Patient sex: F
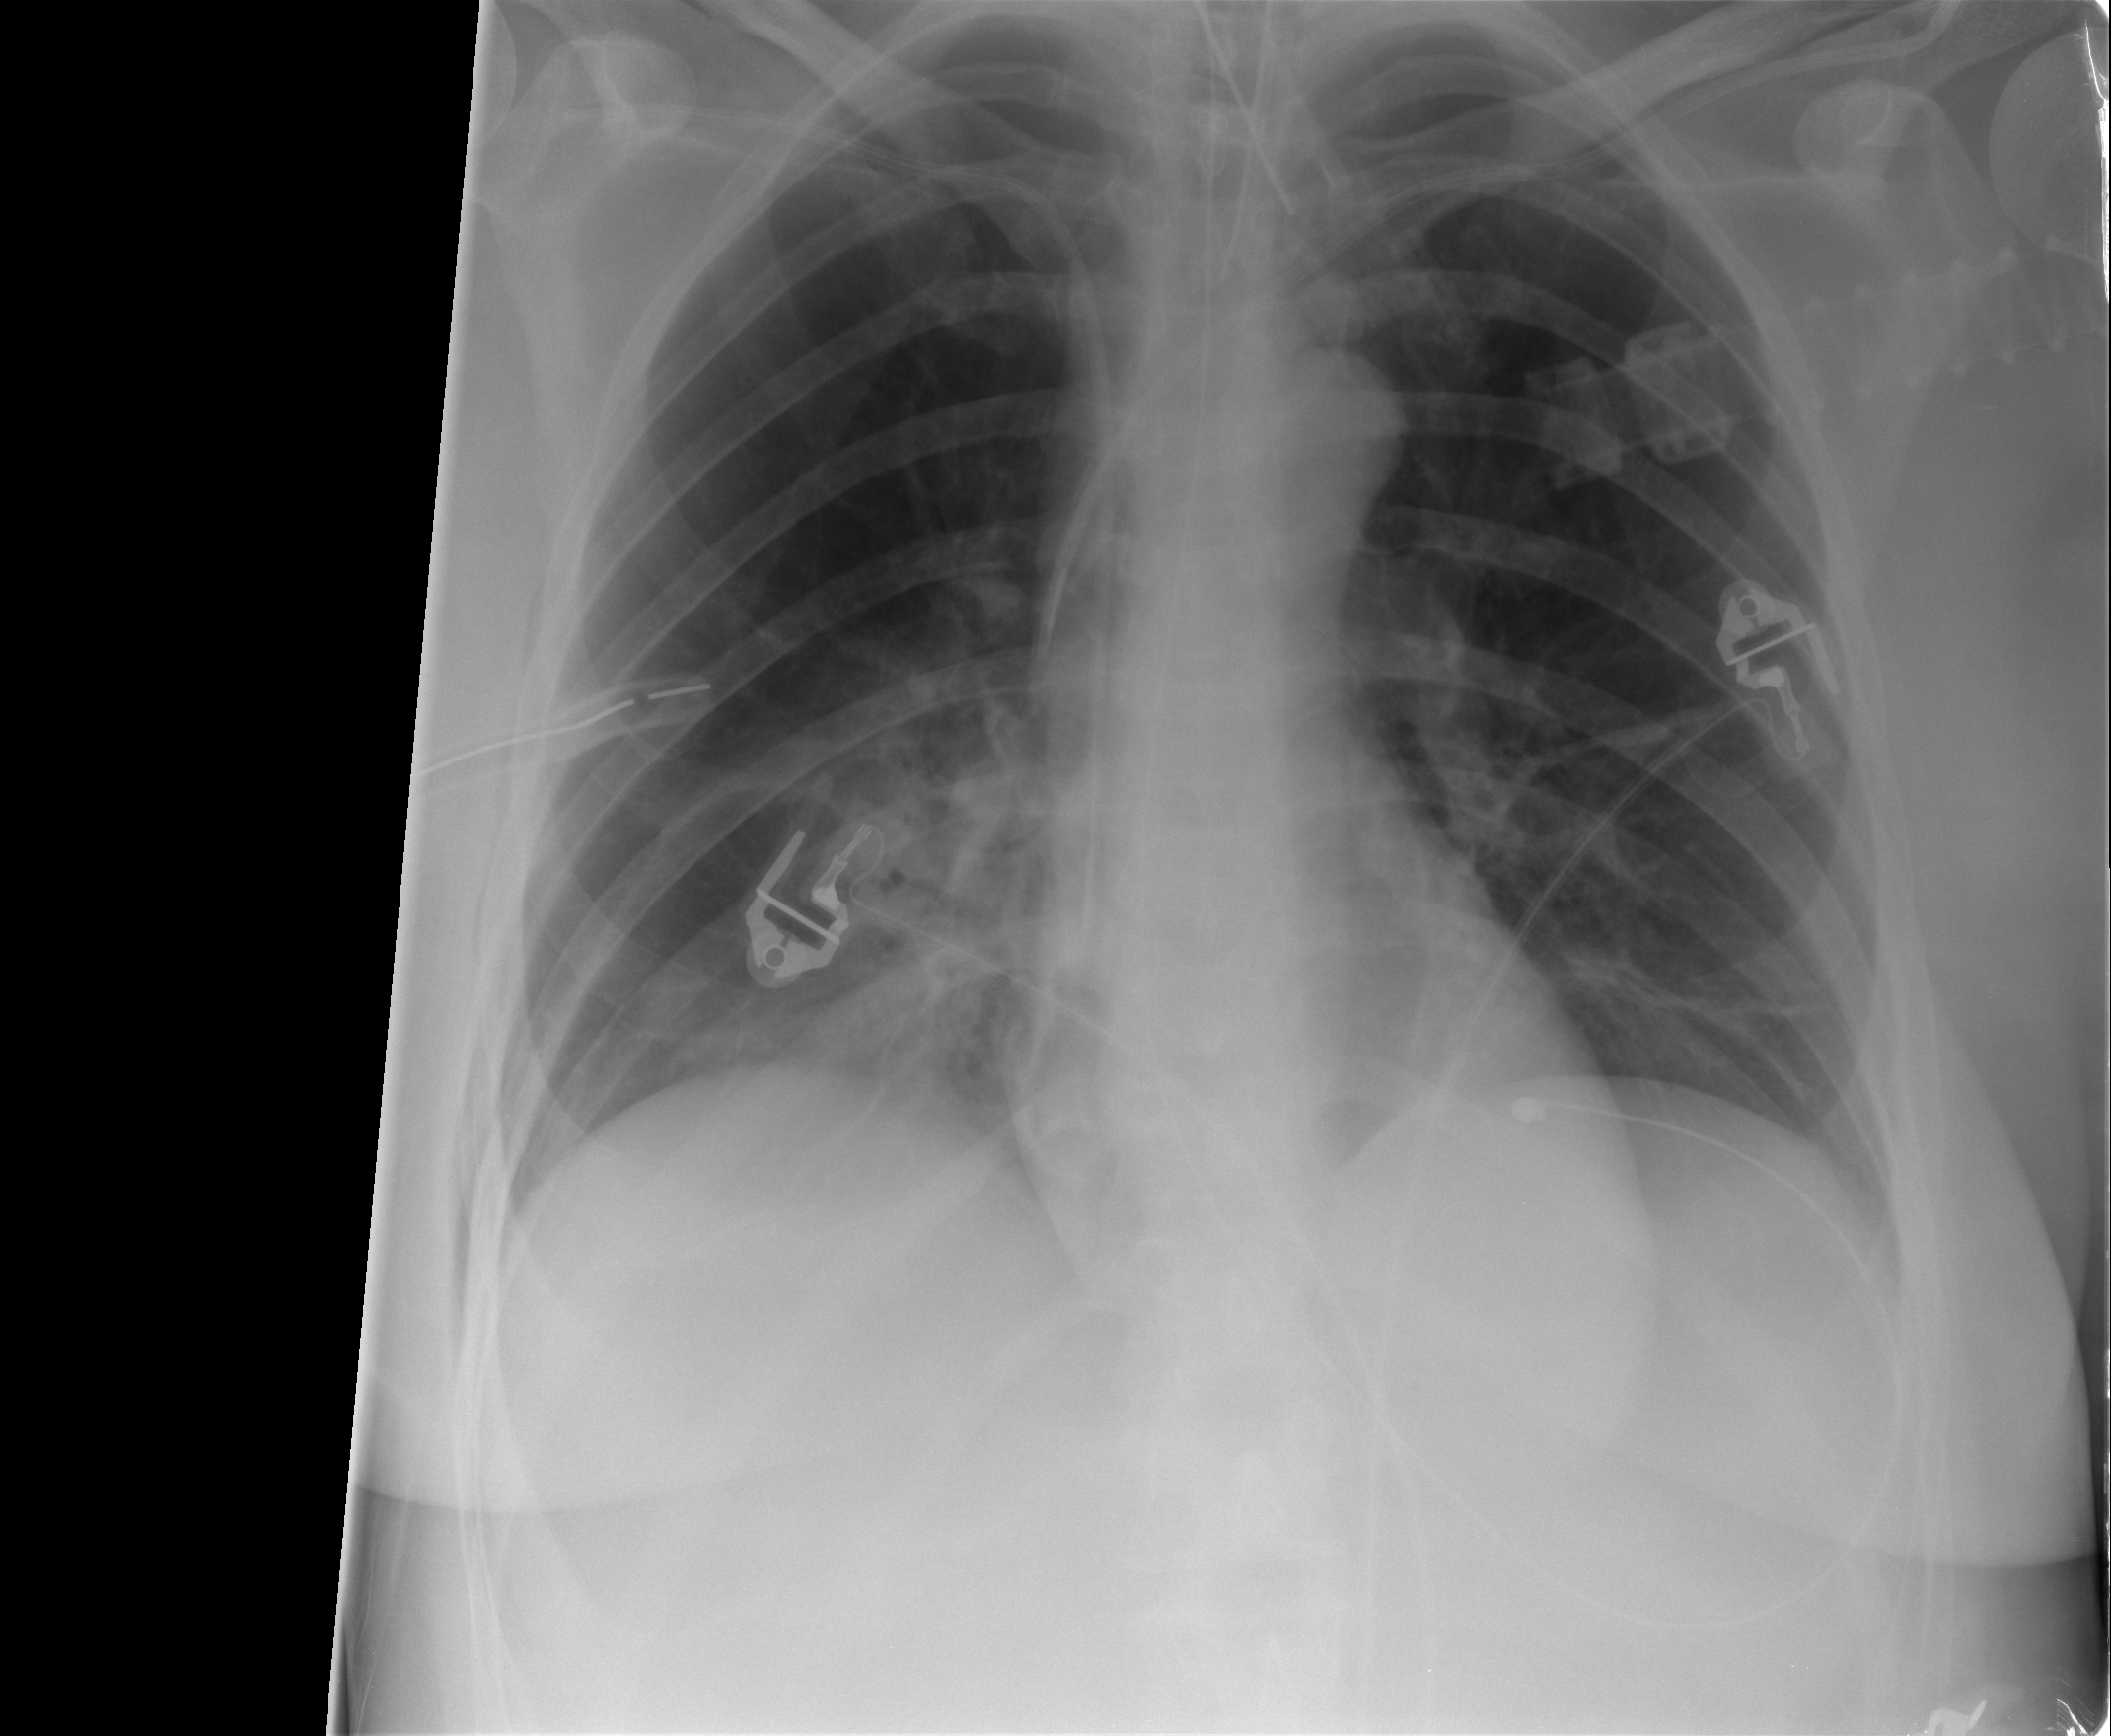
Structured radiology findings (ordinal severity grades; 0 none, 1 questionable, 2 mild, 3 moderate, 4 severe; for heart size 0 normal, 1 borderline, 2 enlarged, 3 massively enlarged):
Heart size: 0
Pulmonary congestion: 0
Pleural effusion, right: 0
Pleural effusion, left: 0
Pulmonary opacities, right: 0
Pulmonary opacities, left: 0
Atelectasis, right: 1
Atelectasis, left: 1